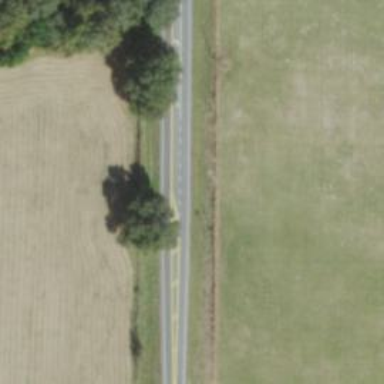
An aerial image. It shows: Primary road with asphalt surface.